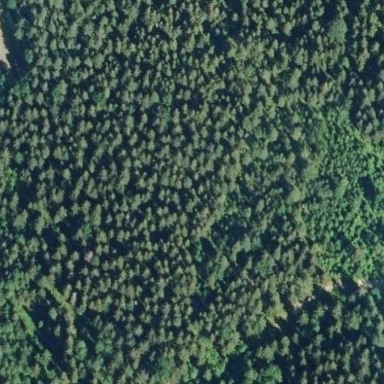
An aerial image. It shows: Serene woodland landscape.